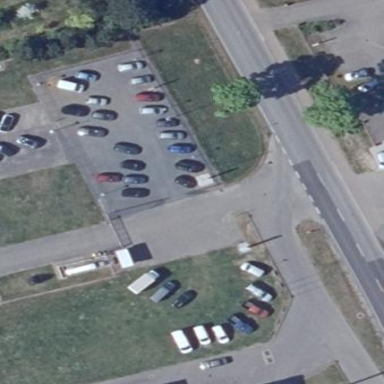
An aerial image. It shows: Parking area with metal fence surrounding it.